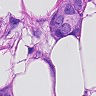
Metastatic tissue present: yes